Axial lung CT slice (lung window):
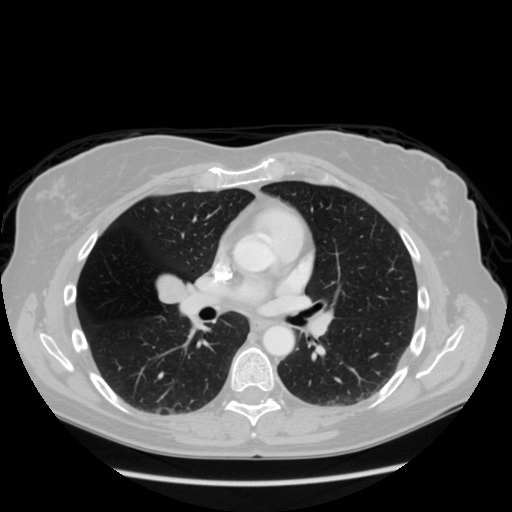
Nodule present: no